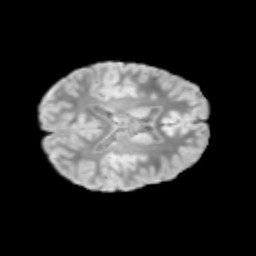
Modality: T2w
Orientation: axial
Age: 11
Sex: female
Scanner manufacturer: siemens
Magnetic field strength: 3 T
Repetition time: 3.8 s
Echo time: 0.07 s